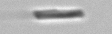
Label: fiber